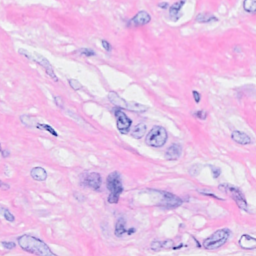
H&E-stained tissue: Breast